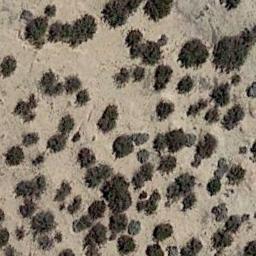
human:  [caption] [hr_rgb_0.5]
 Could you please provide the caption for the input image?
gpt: There are piles of grass in this jungle .

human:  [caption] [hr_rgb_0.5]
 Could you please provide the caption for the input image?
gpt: Some disconnected chaparrals of different sizes grow on the wasteland .

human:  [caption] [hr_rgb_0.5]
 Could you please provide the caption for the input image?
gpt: Chaparral is evenly distributed on the sand .

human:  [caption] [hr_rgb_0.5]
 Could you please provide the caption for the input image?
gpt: There are many dry bushes make up the chaparral in the white bare land .

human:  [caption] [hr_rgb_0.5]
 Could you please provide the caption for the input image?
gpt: The plants in the chaparral are not evenly distributed .